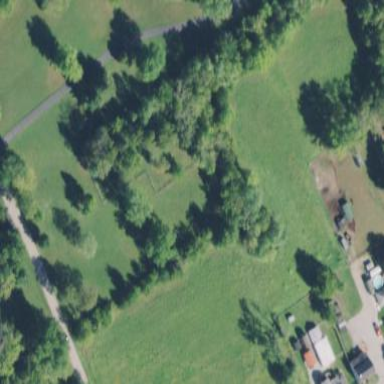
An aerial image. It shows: Cemetery.